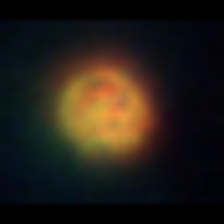
Taxon: NanoPlankton
Group: Other